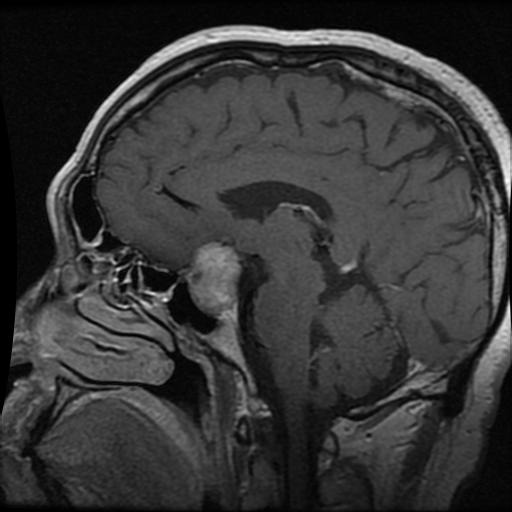
Label: pituitary